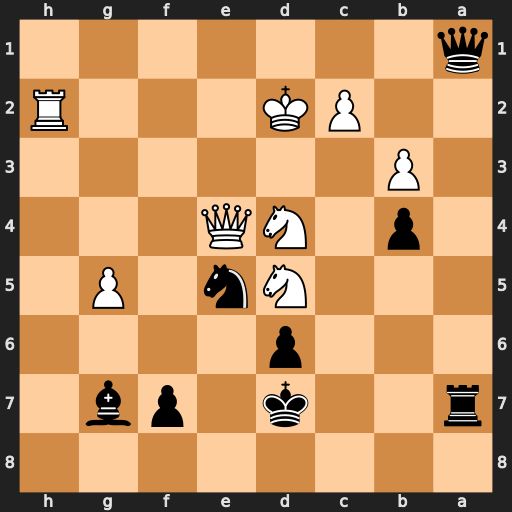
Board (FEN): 8/r2k1pb1/3p4/3Nn1P1/1p1NQ3/1P6/2PK3R/q7
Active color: b
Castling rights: -
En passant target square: -
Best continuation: Qxd4+ Qxd4 Nf3+ Ke3 Nxd4